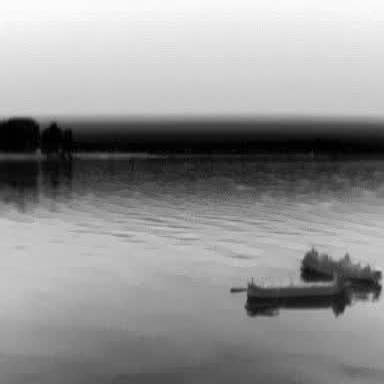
There is a liner in the infrared image.